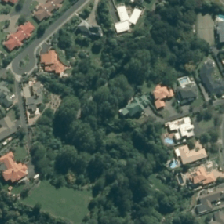
Land cover: urban_parkland